Interaction volume radius: 5 \u00c5
Interaction volume height: 15 \u00c5
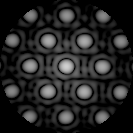
Disorder parameter: 0.0652